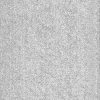
Atmospheric dust classification: dusty